二年级 · 算术
小乐带的钱正好可以买 9 支圆珠笔, 每支圆珠笔 3 元。如果用这些钱买钢笔, 已知每支钢笔 9 元。可以买几支?

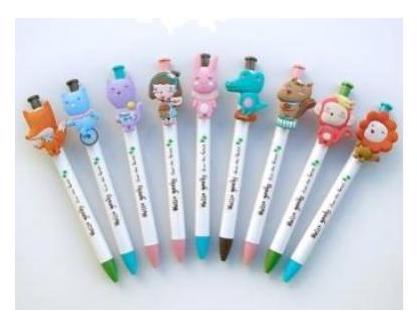
答案: 3 支

【分析】用圆珠笔的价格乘购买的支数, 求出求出小乐带的钱的总数, 再除以钢笔的价格, 即可求出可以买几支钢笔。

$=27 \div 9$

$=3$ (支)

答：可以买 3 支钢笔。

【点睛】求出小乐带的钱的总数, 是解答此题的关键。